Question: I have a problem in my CSS. I am creating a vertical menu but my problem is I don't know how to align the second level of categories, with the first. This is also a problem going from the second level to a third level; it also align to the parent level.
My format is like this:
'''
Parent 1
- Second Level 1
- Third Level 1
- Third Level 2
- Third Level 3
Parent 2
- Second Level 2
- Third Level 1
- Third Level 2
- Third Level 3
'''
Here's my desired output:

Here's my CSS:
'''
#category-navigation ul ul { display: none }
#category-navigation ul li:hover > ul {
display: inline-block;
position: absolute;
background-color: #F5F5F5;
border: 1px solid #CCC;
top: 20px;
left: 15%;
z-index: 4;
width: 30%;
box-shadow: 5px 5px 5px #CCC;
}
#category-navigation ul.parent {
border-bottom: 1px solid #ccc;
padding: 7px 0px;
}
#category-navigation ul.parent li {
border-bottom: 1px solid #ccc;
padding: 7px 0px;
}
'''
Here's the fiddle of my code:
<URL>
How do I fix the alignment?
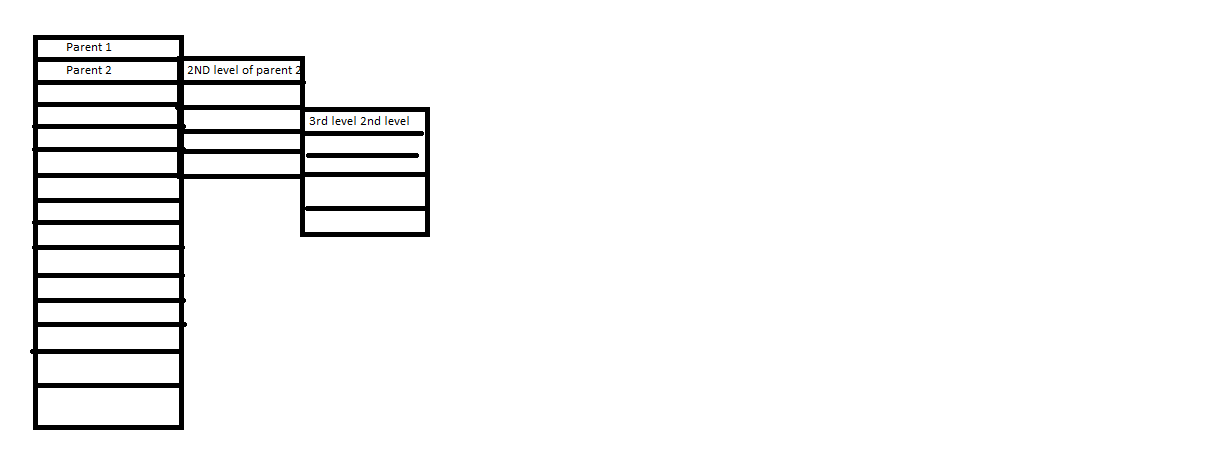
Answer: You should give the 'li' elements in the first layer 'position: relative'. That way, the positioning of the child 'ul' elements is relative to the 'li' elements.
To position the child 'ul' elements next to the 'li' elements, you then could give them
'''
top: 0px;
left: 100%;
'''
I <URL> accordingly. Please note that this needs some additional tweaking to look , but I will not do all the work for you.